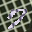
Label: 7